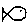
Label: fish